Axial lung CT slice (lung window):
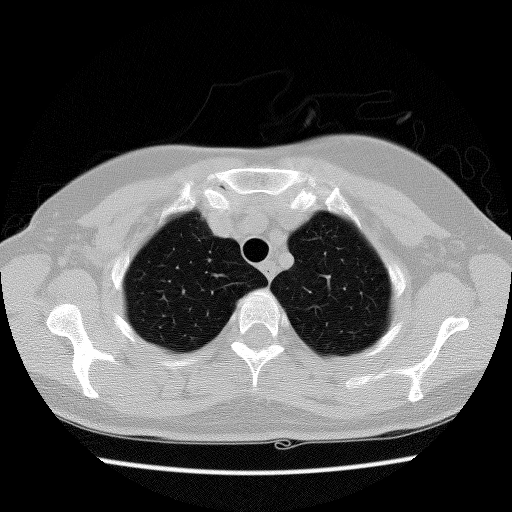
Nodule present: no